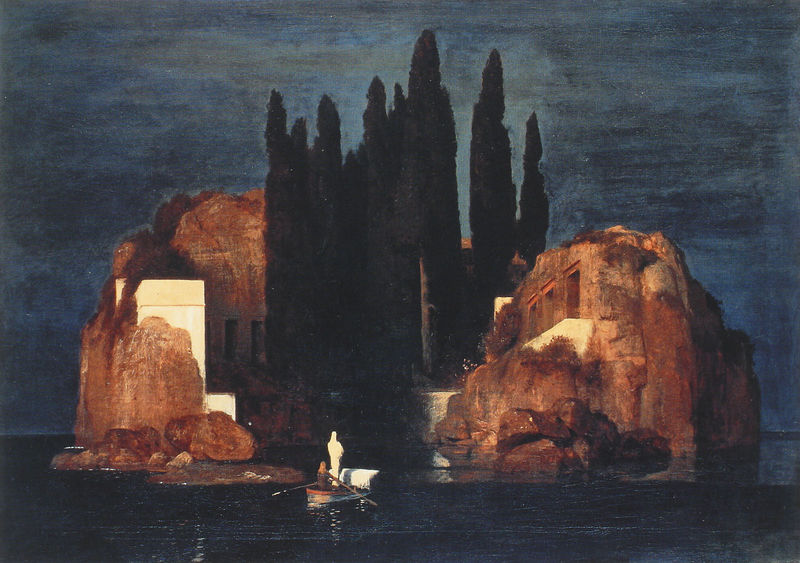
Titel: Die Toteninsel
Künstler: Arnold Böcklin
Institution: Basel, Kunstmuseum
Schlagwörter: baum, berg, dunkel, felsen, gemälde, himmel, mann, meer, wasser, weiß, bäume, see, bunt, frau, marmor, nacht, gebäude, haus, stein, tod, insel, boot, paddel, ruder, statue, zypressen, schiff, fels, ruderer, rudern, gemalt, mythologie, leben, zelle, grab, überfahrt, toteninsel, bestattung, styx, böcklin, arnold, avalon, charon, entrückung, entrücken